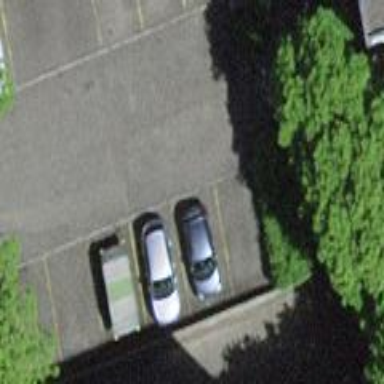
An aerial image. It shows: Street side parking area.